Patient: sex M, age 74
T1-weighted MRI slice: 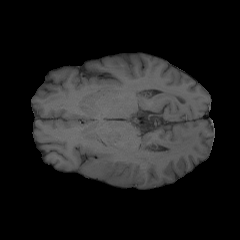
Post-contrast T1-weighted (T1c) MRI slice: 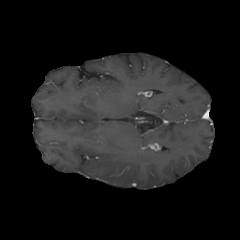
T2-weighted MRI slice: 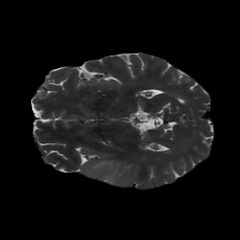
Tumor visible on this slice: yes
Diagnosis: Astrocytoma, IDH-wildtype
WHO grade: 3